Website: apple
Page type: payment
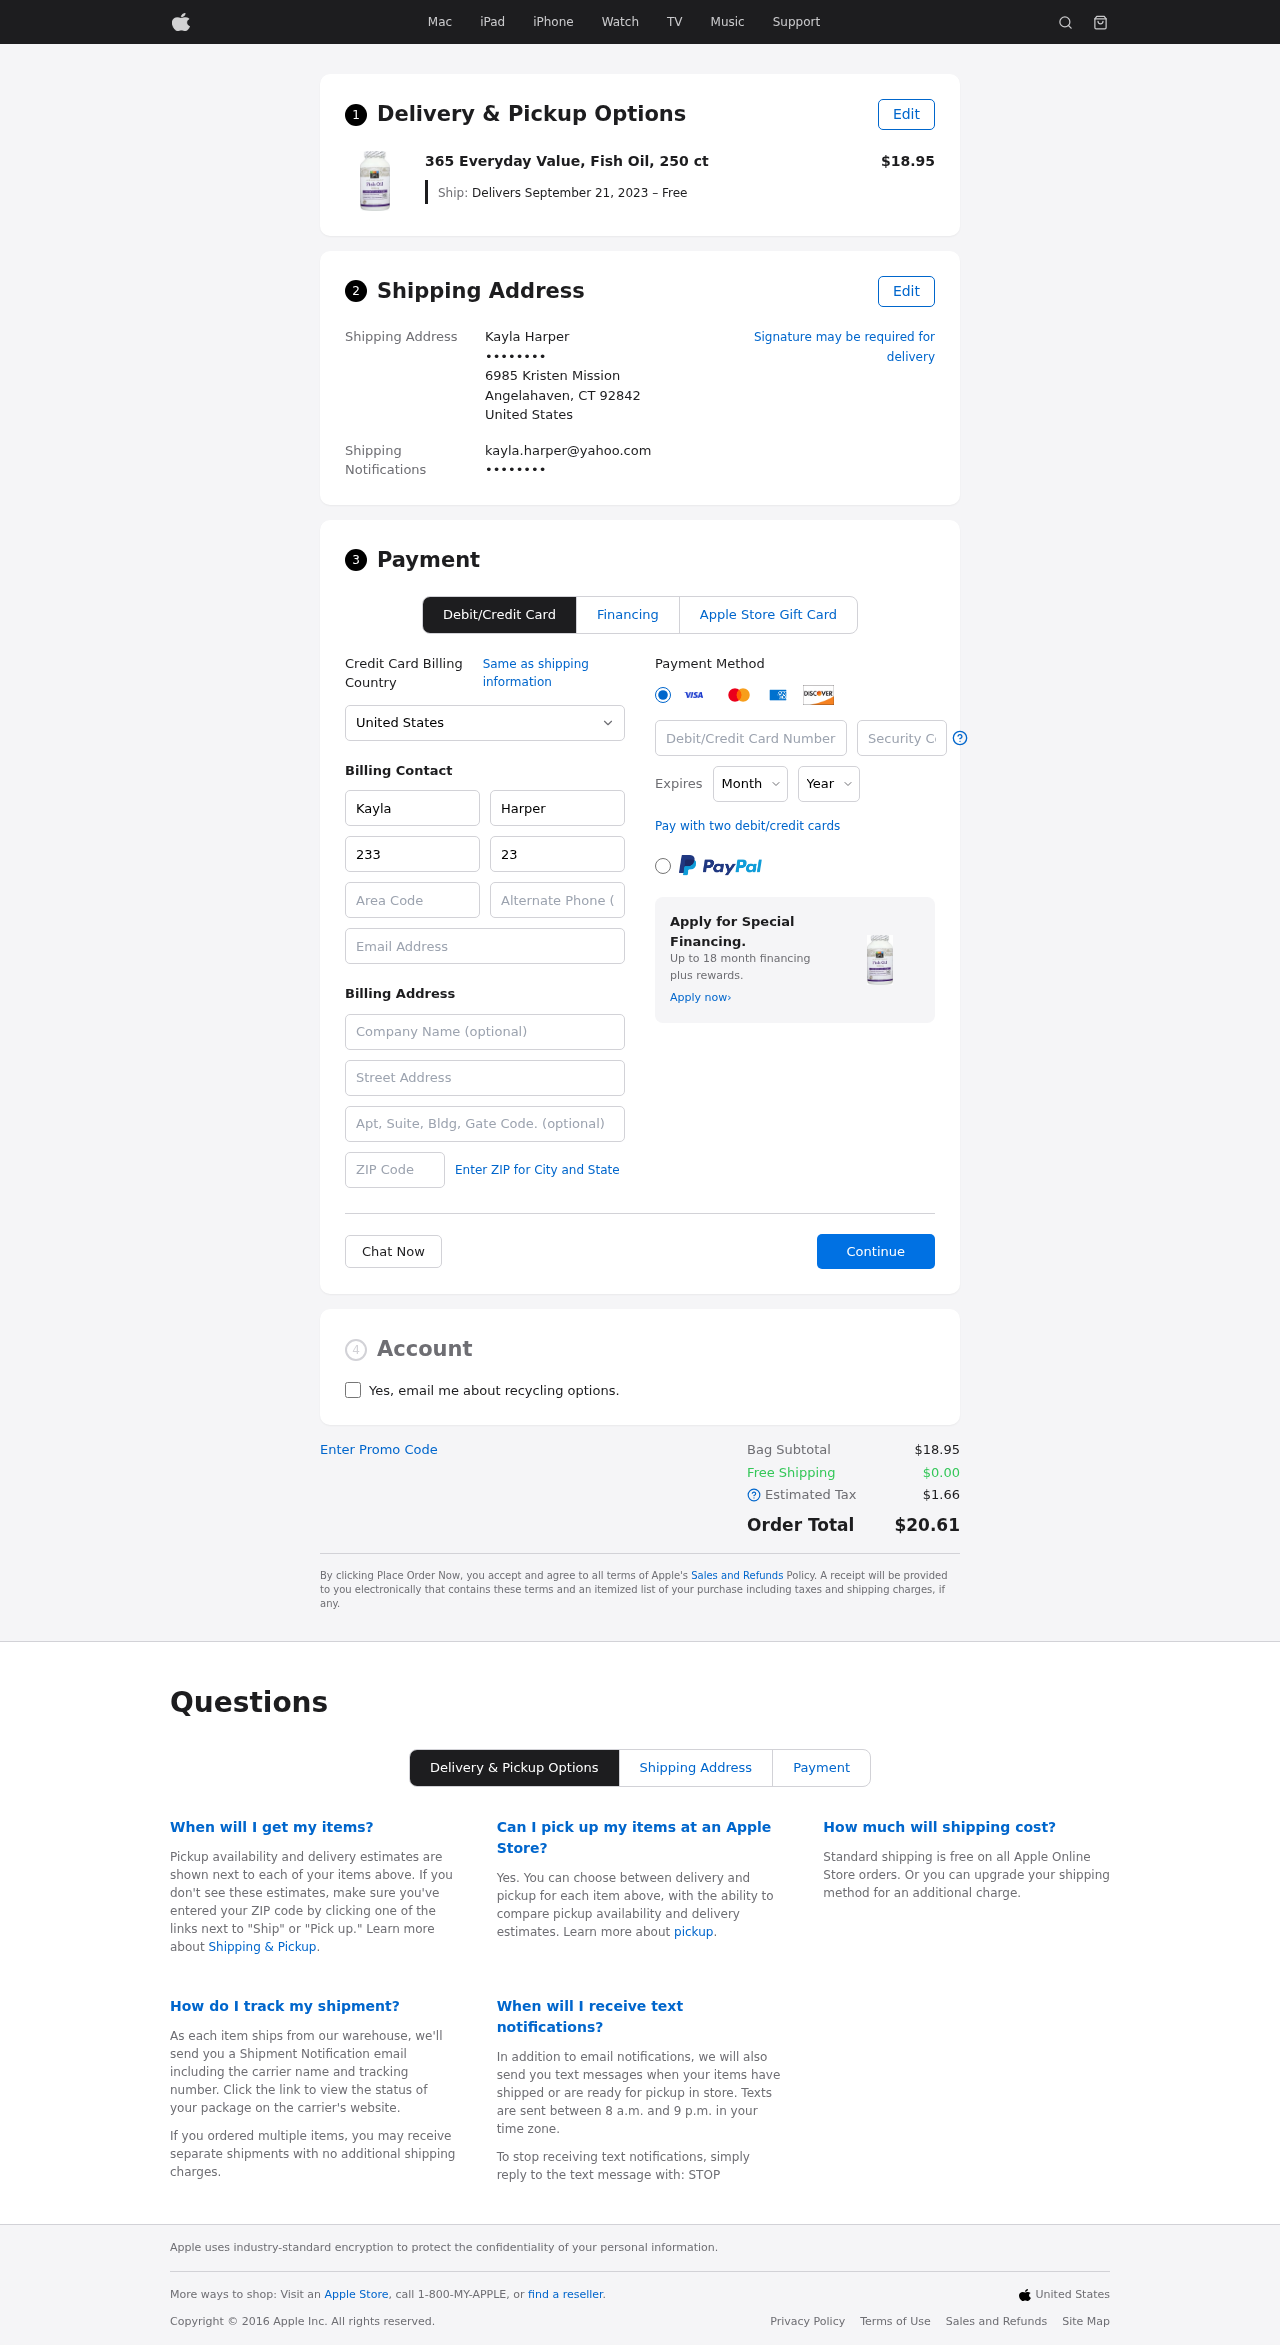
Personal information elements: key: PII_CARD_CVV
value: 960
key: PII_CARD_EXPIRY_MONTH
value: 06
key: PII_CARD_EXPIRY_YEAR
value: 29
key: PII_CARD_NUMBER
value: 6011 2750 5722 9744
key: PII_CITY_STATE_ZIP
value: Angelahaven, CT 92842
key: PII_COUNTRY
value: United States
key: PII_EMAIL
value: kayla.harper@yahoo.com
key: PII_EMAIL2
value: kayla.harper@yahoo.com
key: PII_FIRSTNAME
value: Kayla
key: PII_FULLNAME
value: Kayla Harper
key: PII_LASTNAME
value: Harper
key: PII_PHONE3
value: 2339876383
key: PII_PHONE_ALT
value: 9545176799
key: PII_PHONE_ALT_AREA
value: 954
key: PII_PHONE_AREA
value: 233
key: PII_SECURITY_CODE
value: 93QX
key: PII_STREET
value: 6985 Kristen Mission
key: PII_PHONE
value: ••••••••
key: PII_PHONE2
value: ••••••••
Product elements: key: PRODUCT1_NAME
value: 365 Everyday Value, Fish Oil, 250 ct
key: PRODUCT1_PRICE
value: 18.95
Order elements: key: ORDER_DELIVERY_DATE
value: Delivers September 21, 2023 – Free
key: ORDER_SUBTOTAL
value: $18.95
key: ORDER_SHIPPING_COST
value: $0.00
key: ORDER_TAX
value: $1.66
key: ORDER_TOTAL
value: $20.61